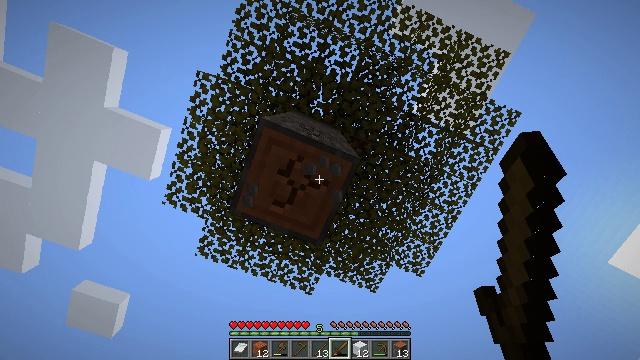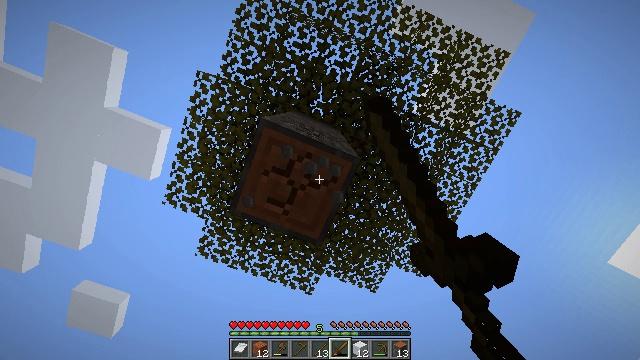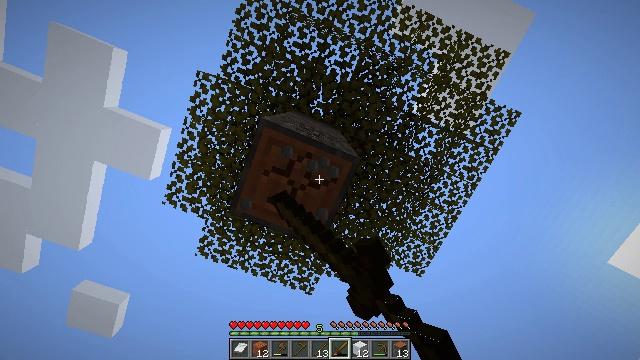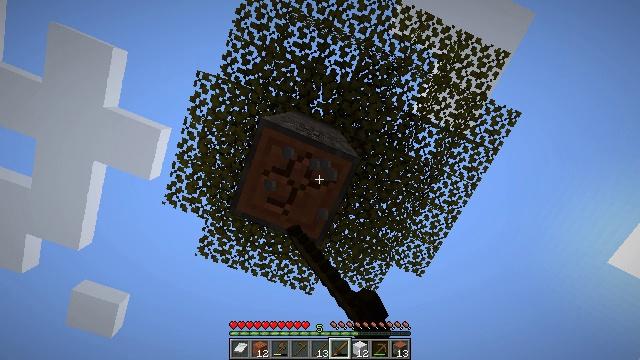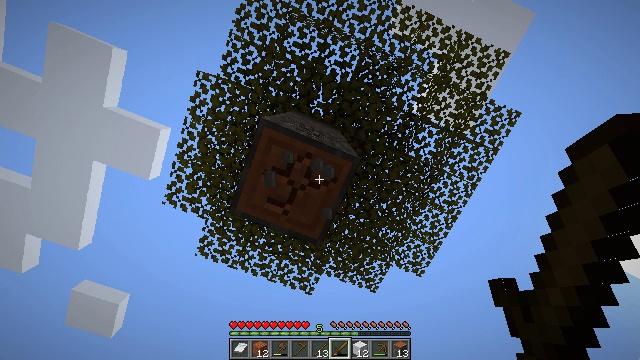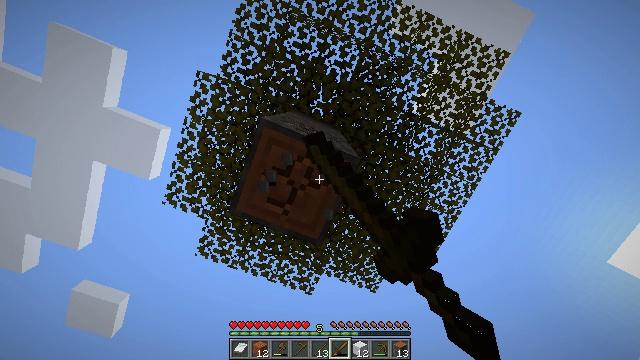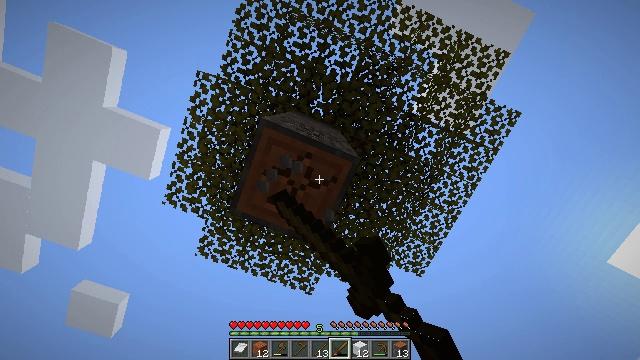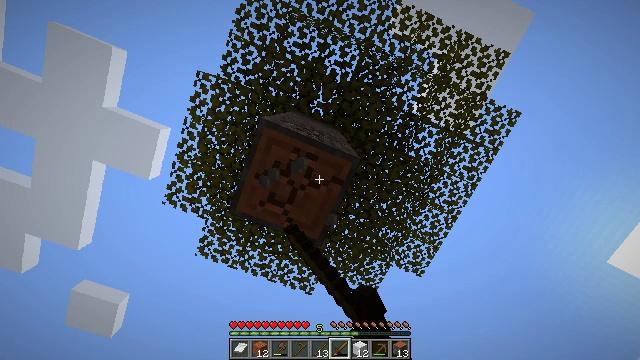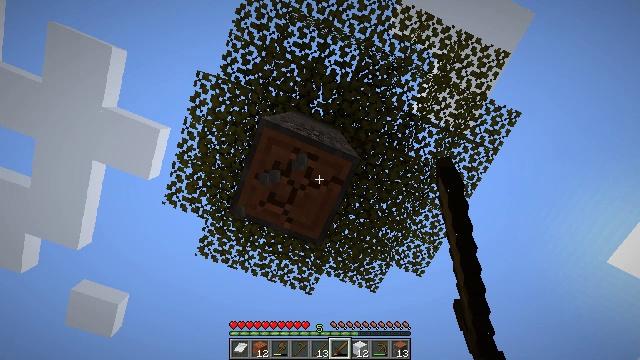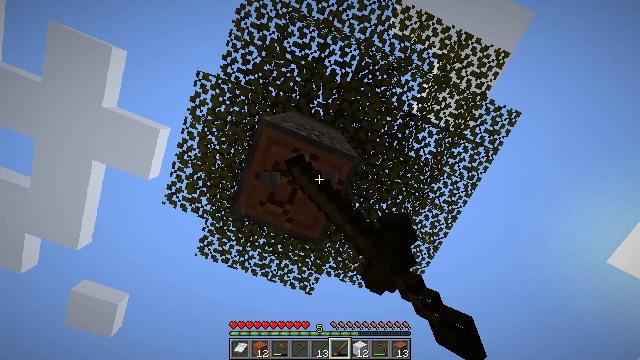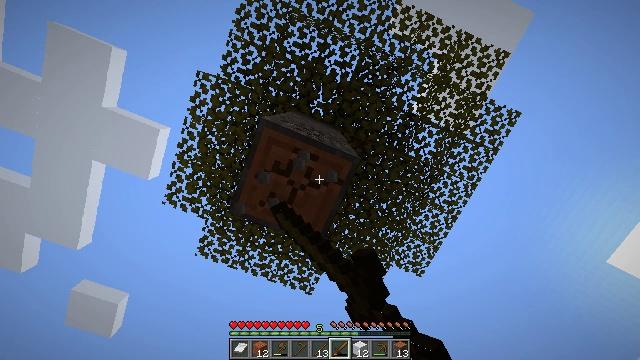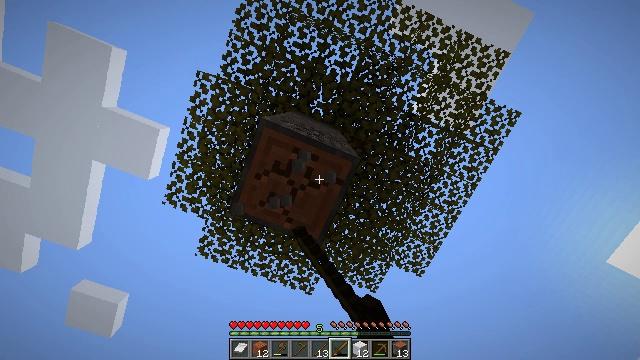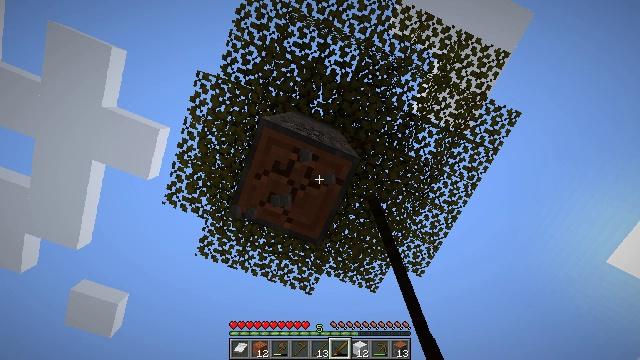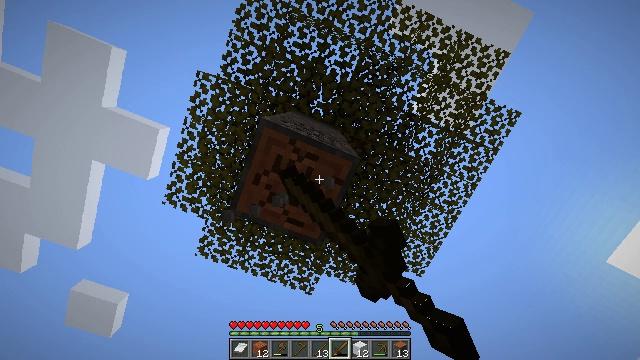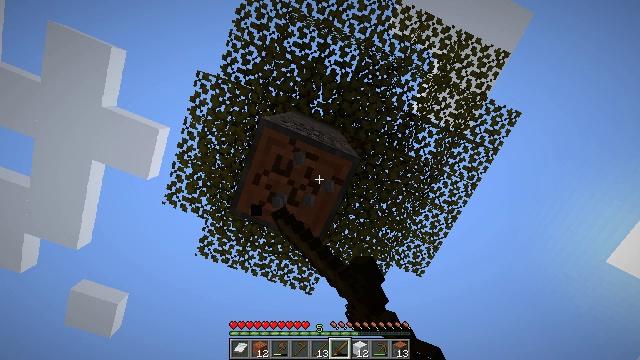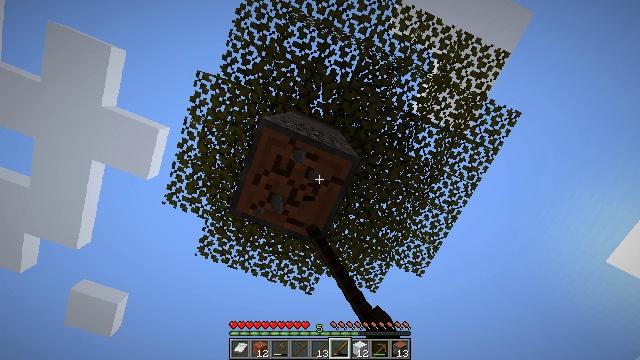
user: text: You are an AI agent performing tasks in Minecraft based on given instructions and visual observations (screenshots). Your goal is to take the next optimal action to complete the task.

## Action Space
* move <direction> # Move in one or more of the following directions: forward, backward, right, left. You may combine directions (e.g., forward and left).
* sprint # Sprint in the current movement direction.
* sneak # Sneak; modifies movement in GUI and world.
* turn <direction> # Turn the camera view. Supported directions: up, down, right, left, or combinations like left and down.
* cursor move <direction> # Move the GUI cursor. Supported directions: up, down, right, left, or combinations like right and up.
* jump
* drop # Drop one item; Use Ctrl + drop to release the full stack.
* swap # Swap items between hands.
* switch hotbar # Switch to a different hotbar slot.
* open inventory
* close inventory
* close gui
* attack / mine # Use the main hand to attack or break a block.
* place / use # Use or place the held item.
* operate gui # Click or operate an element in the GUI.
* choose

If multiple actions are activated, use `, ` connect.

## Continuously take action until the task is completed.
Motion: motion action
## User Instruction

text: Collect acacia logs by breaking the tree.
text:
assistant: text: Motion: attack / mine
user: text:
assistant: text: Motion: attack / mine
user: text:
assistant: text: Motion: attack / mine
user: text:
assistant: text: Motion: attack / mine
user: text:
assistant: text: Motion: attack / mine
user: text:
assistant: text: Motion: attack / mine
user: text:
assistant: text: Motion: attack / mine
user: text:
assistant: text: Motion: attack / mine
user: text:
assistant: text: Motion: attack / mine
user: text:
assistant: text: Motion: attack / mine
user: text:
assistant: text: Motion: attack / mine
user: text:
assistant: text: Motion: attack / mine
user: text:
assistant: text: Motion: attack / mine
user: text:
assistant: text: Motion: attack / mine
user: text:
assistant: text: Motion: attack / mine
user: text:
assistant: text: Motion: attack / mine
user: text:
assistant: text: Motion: attack / mine
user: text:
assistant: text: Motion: attack / mine
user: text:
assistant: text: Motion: attack / mine
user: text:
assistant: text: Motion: attack / mine
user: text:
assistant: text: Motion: attack / mine
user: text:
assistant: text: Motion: attack / mine
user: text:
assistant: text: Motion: attack / mine
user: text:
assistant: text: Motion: attack / mine
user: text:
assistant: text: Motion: attack / mine
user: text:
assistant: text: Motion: attack / mine
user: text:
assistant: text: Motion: attack / mine
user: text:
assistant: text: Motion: attack / mine
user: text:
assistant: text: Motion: attack / mine
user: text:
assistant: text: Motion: attack / mine